Question: So some quick background information to describe my problem. I have a project named 'Pear' that contains a basic Spring project, using Maven. I put this exact project into a SVN repository, and then imported it into this same Eclipse/STS instance under the name of 'SpringTestRepo'.
The problem is, this imported repository contains no Run options that the one I created in Eclipse originally has. For example, in the 'Pear' project, 'Run' -> 'Run As' gives the option to run on an embedded Tomcat server. In the 'SpringTestRepo' project, I have no options - anything past 'Run As' is greyed out.
Another thing that I'm having a problem with in the difference between the two projects is that the one I imported via SVN (SpringTestRepo) has no little 'S' or 'M' by the name of the project. It's also missing several handy annotations, such as a list of methods underneath my 'HomeController.java' class.
Here is a picture to help illustrate my problem.

Any ideas as to how to resolve this issue?
Edit: Just to be clear, it's a little hard to see but just above the 'Pear' project there is a little Maven 'M' and a little Spring 'S' symbol.
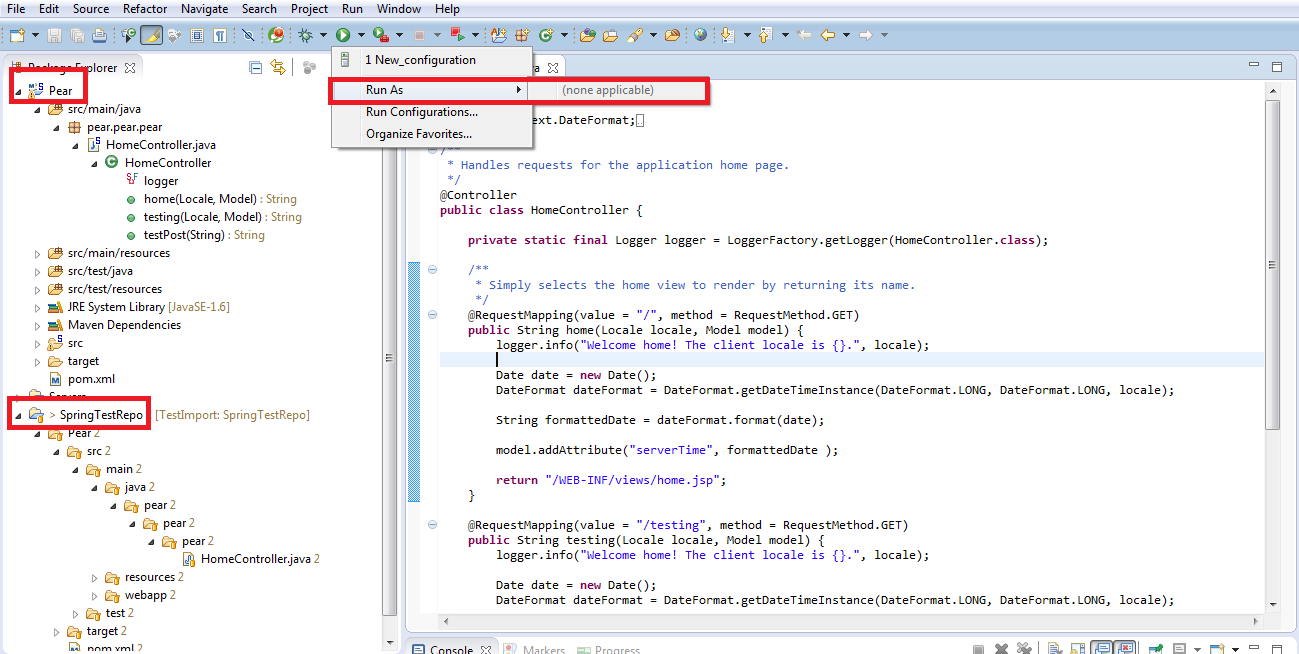
Answer: I believe I solved the problem! To anyone else importing an SVN project into their STS and having trouble getting it recognized as a Maven/Spring project (the little 'M' and 'S' next to the project name), follow these instructions.
First, to import from your SVN repo after the Subversive Eclipse plugin, click 'File' -> 'Import' -> 'SVN' -> 'Project from SVN' and then press next. Enter in your repository location - in my case, it was 'svn+ssh://user@domainIp.goes.here/home/user/SvnRepositories/SpringTestRepo'. This location will be wherever you are serving your SVN repo from - the beginning of the URL could be svn+ssh, http, https, or several other options depending on how your SVN is set up. Click next, and then click Finish when it asks you which Revision you want to import (I'm importing HEAD, which is selected by default).
A new dialog will pop up, giving you four different choices in the form of radio buttons as to how you want to import your project.

Logically, I tried 'Check out as a project with the name specified'. This is what yielded the picture in my question - a project not associated with Maven. What you need to choose is 'Check out as a folder into existing project'. Exit these dialogs, and create a new Spring MVC Project that you will import that SVN project into. That is 'File' -> 'New Spring Project' -> 'Spring MVC Project'. Once you have created this project, go back through the steps and import your SVN repo project into the project you just created.
This resolved the issue for me. Feel free to edit if I missed anything. Thanks